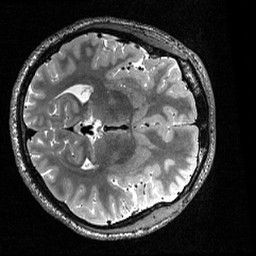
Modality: T2w
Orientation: axial
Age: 21
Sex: male
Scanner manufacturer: siemens
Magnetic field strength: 3 T
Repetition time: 3.2 s
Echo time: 0.56 s